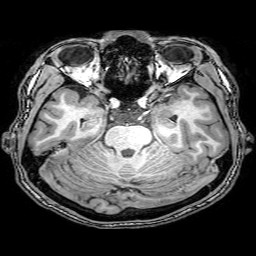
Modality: T1w
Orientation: coronal
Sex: male
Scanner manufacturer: philips
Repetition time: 0.008079 s
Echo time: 0.0037 s